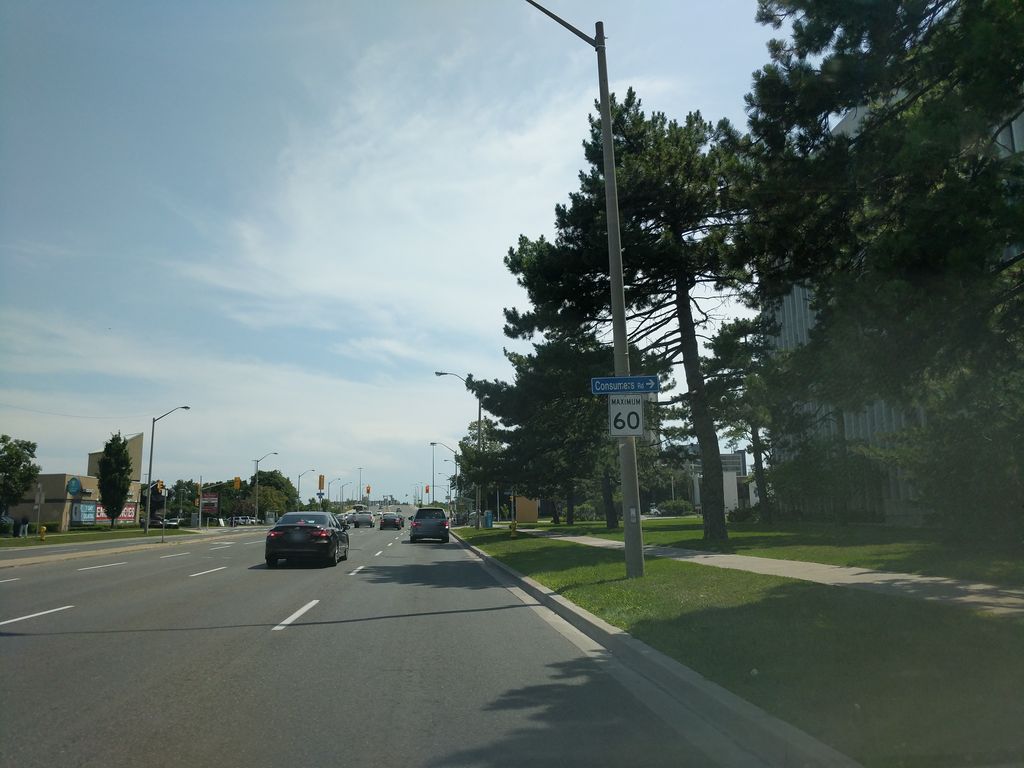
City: toronto